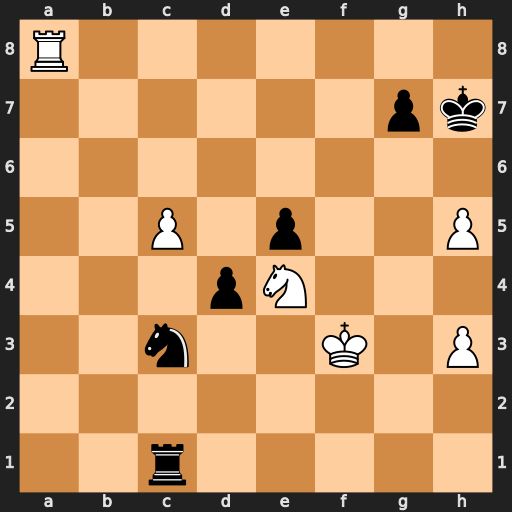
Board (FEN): R7/6pk/8/2P1p2P/3pN3/2n2K1P/8/2r5
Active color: w
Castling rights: -
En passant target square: -
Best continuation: Ng5+ Kh6 Kg4 Rg1+ Kh4